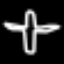
Label: airplane